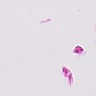
Metastatic tissue present: no